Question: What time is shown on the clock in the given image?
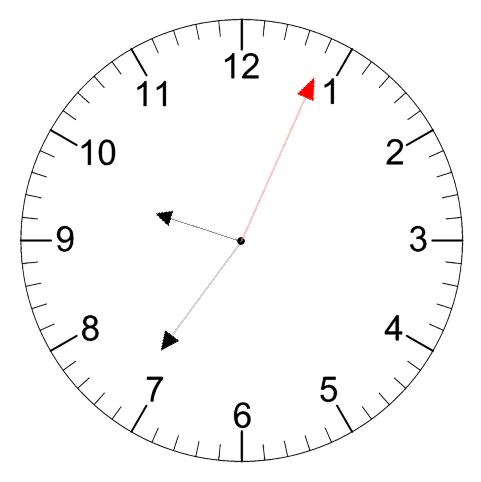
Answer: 09:36:04